Question: Suppose we are given with a system of mirrors. Also we have a beam emitter and a beam receiver.
Then we should find the direction the emitter should emit in order the beam to reach the receiver through the shortest path.
How can that be accomplished effectively?

The picture is just a sketch for example.
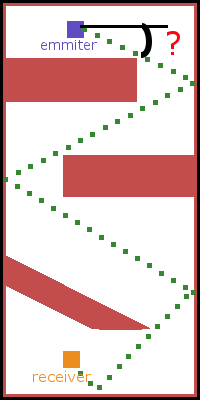
Answer: A simplified algorithm for rectangular grid would work by calculating the virtual position of the receiver in the next grid -- just as if you were playing pool and wanted to do an amazing bank shot.
'''
+---------+----------+---------+----------+
| O | |
|===> | <===|
| Real | Virtual copy |
| | |
A---------+----------+---------+----------a
'''
Here you want to shoot O to A, so you mirror the geometry of the pool in your mind and aim to the virtual pocket 'a'. This scenario can be repeated (infinitely) by mirroring the geometry over and over again both horizontally and vertically. At some point there should exists some virtual copy of the pocket/receiver a(n), which isn't blocked by anything.